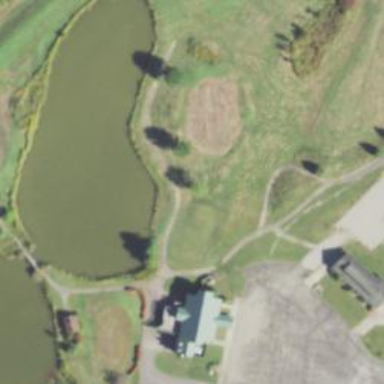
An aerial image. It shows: Golf cartpath that is also road path.